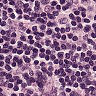
Metastatic tissue present: no